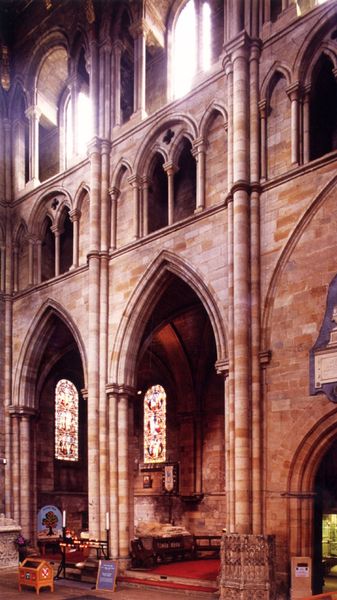
Titel: Münster, Ripon/Yorkshire
Standort: (GB Yorkshire) (EU - GB - Yorkshire)
Schlagwörter: baum, gestein, gott, braun, fenster, glas, hell, licht, säule, säulen, rot, hochformat, teppich, wand, stein, steine, innenraum, kirche, boden, gotik, bogen, mauer, ziegel, rundbogen, tafel, spitz, kerze, kerzen, foto, fotografie, bögen, eingang, arkade, truhe, gewölbe, kreuz, torbogen, dom, mauerwerk, bleiglas, altar, arkaden, kapitell, kasten, photo, mittelschiff, buntglas, dienst, gotisch, obergaden, obergarden, seitenschiff, spitzbogen, spitzbögen, triforium, romanik, kapelle, heilig, gothik, fesnter, durchfensterung, torbögen, triphorium, kirchenfenster, seitenaltar, obergadenfenster, 1200, spckel, spitzboen, durchfesnterung